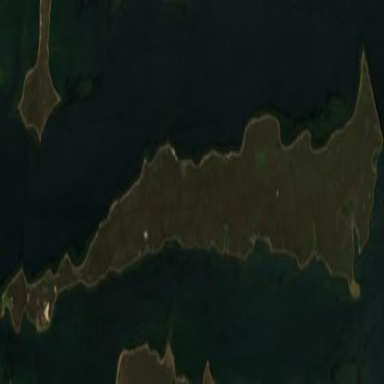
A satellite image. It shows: Island with natural coastline.